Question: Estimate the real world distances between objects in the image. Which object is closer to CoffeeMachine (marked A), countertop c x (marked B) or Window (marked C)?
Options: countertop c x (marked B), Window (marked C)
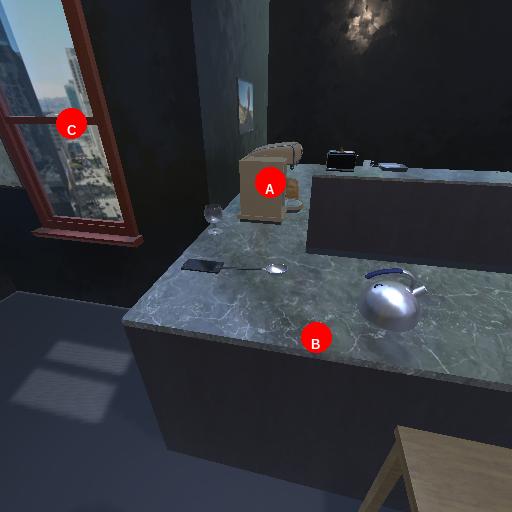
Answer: countertop c x (marked B)